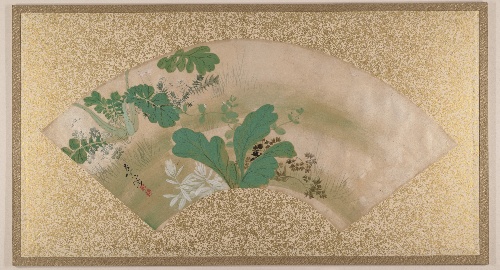
Artist: Shibata Zeshin
Artist bio: Japanese, 1807–1891
Date: late 19th century
Object type: Fan mounted as an album leaf
Classification: Paintings
Medium: Fan painting mounted as album leaf; tempera on paper
Culture: Japan
Period: Meiji period (1868–1912)
Dimensions: Overall: 13 x 23 5/8 in. (33 x 60 cm)
Image: 7 7/16 x 20 3/4 in. (18.9 x 52.7 cm)
Department: Asian Art
Credit line: Purchase, Gifts, Bequests, and Funds from various donors, by exchange, 1952
Accession year: 1952
Repository: Metropolitan Museum of Art, New York, NY
Tags: Plants